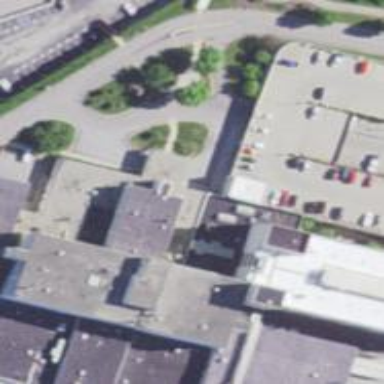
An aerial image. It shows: Hospital building.